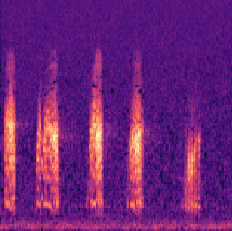
Sound class: Frog